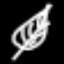
Label: leaf